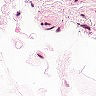
Metastatic tissue present: no